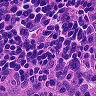
Metastatic tissue present: no